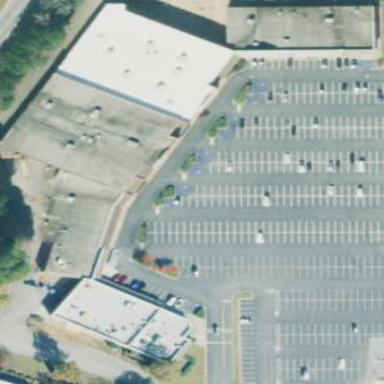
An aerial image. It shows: Retail building.